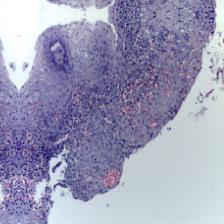
Diagnosis: OSCC